Sex: F
Age: 53
Scanner: Avanto
Primary tumour origin: Ca Mammae
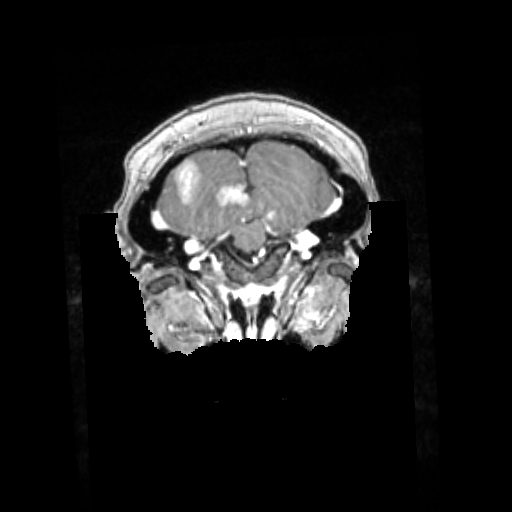
Segmented lesion volume (cc): 13.46
Number of lesion components: 5